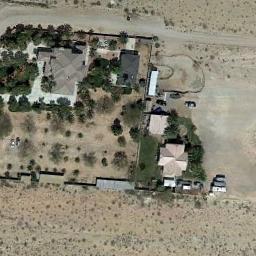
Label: sparse_residential